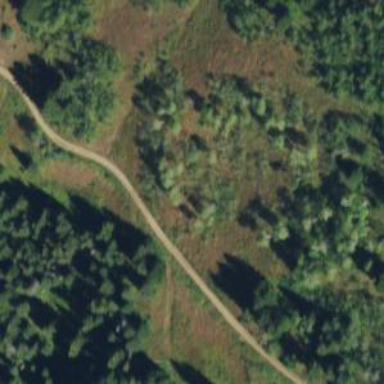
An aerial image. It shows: Intermediate Nordic path groomed for classic and skating.